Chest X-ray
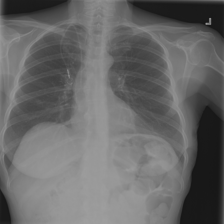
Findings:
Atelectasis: negative
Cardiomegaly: negative
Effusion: negative
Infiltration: negative
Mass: negative
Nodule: negative
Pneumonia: negative
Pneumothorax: negative
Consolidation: negative
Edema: negative
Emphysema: negative
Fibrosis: negative
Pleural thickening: negative
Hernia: negative